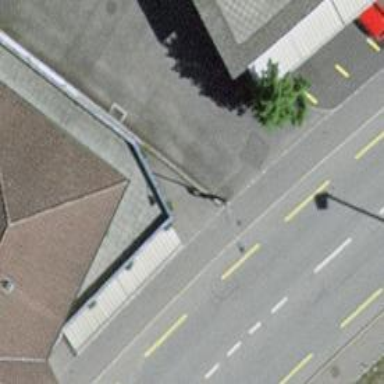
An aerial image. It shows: Bus stop with platform for public transport.